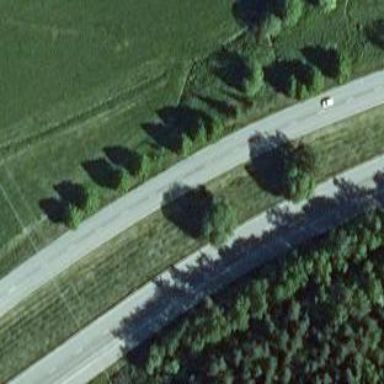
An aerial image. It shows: Asphalt road designated as trunk highway.